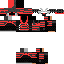
A male human skin with dark skin, wearing brown long hair dressed in a red hoodie and red pants, featuring a closed mouth.